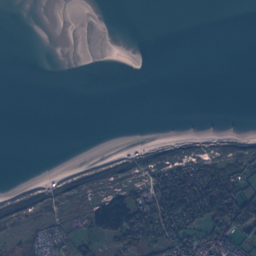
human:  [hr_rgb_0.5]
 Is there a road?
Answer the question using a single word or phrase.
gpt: yes

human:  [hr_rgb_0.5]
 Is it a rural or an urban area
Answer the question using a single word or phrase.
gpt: urban

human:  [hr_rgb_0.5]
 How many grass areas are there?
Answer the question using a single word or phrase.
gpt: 60

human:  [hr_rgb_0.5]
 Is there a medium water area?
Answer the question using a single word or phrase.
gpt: yes

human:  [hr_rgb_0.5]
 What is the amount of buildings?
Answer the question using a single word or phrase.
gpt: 1110

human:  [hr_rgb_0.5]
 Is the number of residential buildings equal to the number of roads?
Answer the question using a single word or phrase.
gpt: no

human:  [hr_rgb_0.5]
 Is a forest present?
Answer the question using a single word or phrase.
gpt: yes

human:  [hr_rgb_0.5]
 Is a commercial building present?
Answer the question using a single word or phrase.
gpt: yes

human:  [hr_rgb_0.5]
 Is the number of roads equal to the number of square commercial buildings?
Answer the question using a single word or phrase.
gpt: no

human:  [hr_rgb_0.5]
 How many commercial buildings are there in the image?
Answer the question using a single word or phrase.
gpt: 20

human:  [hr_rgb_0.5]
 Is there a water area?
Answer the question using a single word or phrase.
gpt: yes

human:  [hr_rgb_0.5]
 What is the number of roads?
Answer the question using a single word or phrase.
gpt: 260

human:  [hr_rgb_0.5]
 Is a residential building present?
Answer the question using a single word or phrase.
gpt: yes

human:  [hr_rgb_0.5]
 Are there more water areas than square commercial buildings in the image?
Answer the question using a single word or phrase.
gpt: yes

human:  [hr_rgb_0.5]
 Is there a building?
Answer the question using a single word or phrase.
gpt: yes

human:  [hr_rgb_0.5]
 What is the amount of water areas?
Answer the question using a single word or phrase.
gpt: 10

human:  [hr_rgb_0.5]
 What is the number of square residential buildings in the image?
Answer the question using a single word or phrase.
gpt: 2

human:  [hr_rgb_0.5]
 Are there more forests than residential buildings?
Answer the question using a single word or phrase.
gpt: no

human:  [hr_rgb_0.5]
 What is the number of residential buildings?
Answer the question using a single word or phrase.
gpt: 1084

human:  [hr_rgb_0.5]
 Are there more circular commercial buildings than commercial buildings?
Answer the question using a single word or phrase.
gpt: no

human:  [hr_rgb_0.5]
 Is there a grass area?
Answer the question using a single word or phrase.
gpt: yes

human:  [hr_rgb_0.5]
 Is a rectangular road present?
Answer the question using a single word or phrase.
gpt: no

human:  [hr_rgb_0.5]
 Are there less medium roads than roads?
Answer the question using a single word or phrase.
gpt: yes

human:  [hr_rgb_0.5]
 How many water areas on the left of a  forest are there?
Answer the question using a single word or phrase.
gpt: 9

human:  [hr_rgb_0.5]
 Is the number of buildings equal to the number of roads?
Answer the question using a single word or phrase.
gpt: no

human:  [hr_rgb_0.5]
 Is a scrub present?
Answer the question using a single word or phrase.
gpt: yes

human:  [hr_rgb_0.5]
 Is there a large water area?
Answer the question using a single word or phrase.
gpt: no

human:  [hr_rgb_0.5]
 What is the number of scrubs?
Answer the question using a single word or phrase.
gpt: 16

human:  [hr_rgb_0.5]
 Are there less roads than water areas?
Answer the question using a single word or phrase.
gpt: no

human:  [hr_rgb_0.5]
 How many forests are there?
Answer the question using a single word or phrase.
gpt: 95

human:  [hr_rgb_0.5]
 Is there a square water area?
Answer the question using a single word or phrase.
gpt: yes

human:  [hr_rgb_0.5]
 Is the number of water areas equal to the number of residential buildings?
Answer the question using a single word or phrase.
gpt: no

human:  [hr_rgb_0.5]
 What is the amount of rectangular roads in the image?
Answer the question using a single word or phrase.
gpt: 0

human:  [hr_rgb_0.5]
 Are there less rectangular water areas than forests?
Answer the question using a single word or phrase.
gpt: yes

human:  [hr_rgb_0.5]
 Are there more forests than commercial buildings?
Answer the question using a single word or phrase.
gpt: yes

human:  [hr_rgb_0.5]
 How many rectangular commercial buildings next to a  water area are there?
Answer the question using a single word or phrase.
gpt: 10

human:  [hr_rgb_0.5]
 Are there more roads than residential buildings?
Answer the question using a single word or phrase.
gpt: no

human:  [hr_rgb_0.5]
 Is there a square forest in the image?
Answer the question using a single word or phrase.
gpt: no

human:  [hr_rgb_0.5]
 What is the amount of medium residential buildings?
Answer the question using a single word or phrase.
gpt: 2

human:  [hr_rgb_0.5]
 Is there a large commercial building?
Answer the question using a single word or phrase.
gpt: no

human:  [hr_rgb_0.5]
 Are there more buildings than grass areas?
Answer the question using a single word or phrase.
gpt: yes

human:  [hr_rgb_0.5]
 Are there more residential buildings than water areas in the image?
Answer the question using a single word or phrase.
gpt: yes

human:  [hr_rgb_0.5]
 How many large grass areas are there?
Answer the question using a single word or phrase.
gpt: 28

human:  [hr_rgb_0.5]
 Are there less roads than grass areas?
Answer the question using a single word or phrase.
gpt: no

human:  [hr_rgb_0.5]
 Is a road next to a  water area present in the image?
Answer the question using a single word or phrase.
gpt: yes

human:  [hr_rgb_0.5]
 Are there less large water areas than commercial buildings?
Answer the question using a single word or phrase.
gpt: yes

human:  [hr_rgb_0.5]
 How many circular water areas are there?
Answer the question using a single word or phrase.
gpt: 3

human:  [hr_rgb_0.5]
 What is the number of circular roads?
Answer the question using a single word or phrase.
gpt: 0

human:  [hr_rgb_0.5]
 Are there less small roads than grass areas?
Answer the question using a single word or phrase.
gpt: no

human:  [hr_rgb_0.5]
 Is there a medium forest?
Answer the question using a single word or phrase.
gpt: yes

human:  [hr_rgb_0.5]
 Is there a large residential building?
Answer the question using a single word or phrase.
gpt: no

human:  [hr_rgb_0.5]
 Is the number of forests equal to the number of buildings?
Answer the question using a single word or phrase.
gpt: no

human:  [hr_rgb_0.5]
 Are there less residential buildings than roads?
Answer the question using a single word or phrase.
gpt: no

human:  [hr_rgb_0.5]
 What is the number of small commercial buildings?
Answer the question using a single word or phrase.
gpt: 20

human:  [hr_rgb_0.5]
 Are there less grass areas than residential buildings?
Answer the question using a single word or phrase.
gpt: yes

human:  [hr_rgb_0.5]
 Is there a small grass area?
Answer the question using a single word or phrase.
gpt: yes

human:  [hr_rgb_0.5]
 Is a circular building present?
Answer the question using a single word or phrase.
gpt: yes

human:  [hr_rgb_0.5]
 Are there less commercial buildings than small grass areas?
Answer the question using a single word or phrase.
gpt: no

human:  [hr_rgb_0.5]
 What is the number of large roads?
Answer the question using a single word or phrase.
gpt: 0

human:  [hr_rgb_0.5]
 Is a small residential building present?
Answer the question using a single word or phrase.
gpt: yes

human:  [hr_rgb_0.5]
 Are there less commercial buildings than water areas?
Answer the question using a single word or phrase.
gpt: no

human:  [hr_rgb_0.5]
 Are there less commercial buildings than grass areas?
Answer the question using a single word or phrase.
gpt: yes

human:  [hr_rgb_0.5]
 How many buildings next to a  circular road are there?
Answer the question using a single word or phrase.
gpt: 0

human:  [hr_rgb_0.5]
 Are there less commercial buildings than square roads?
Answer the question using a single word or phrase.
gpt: no